Interaction volume radius: 10 \u00c5
Interaction volume height: 20 \u00c5
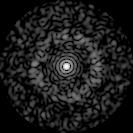
Disorder parameter: 0.8476